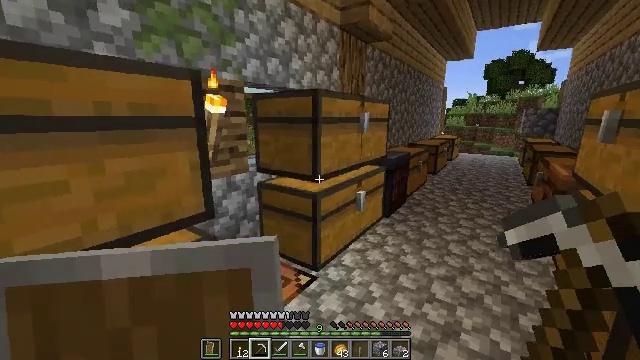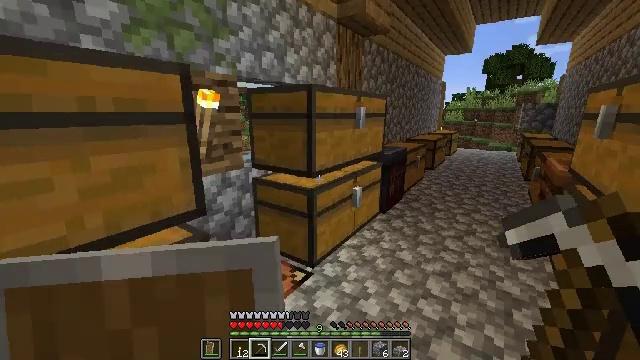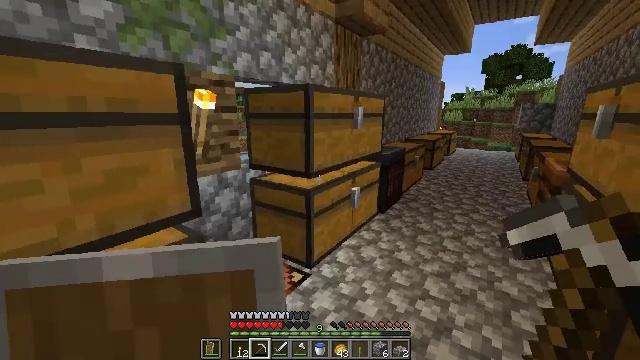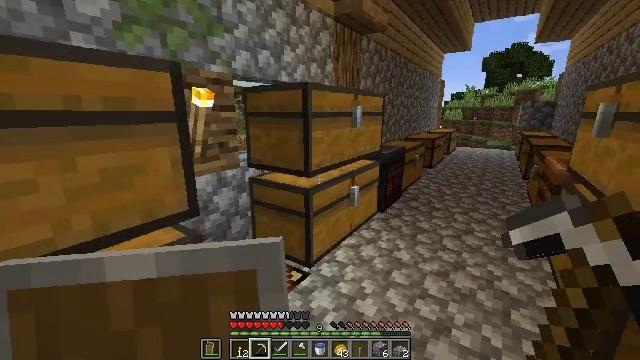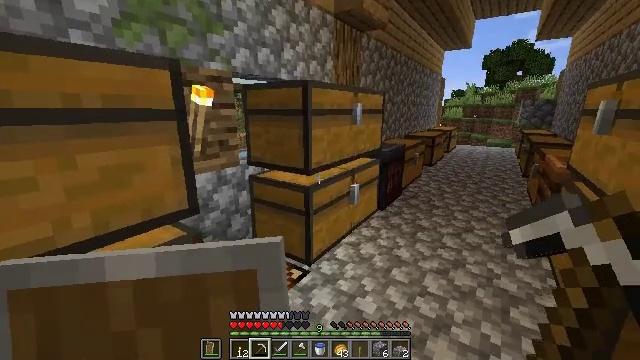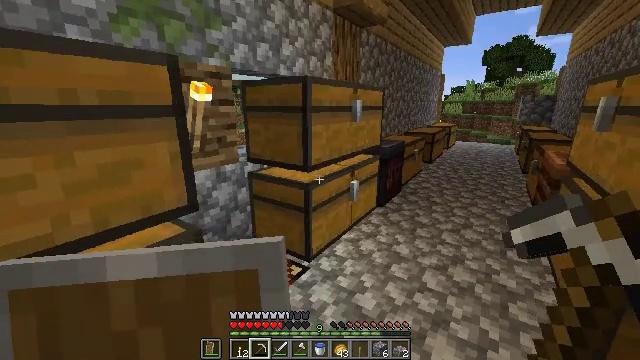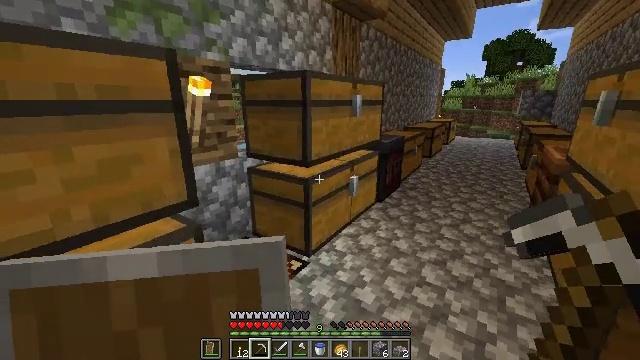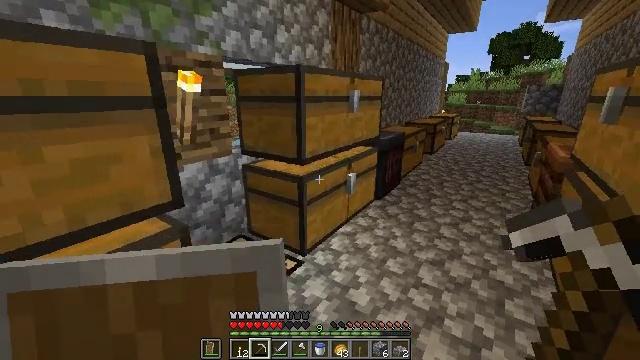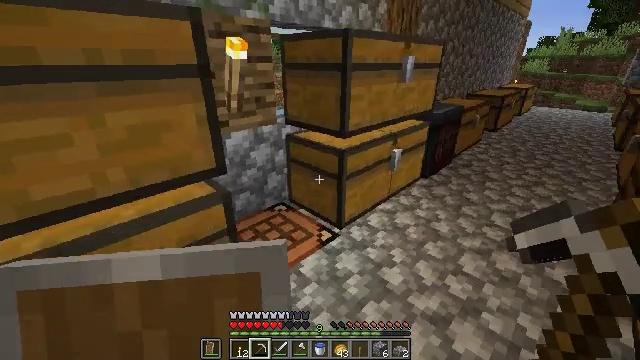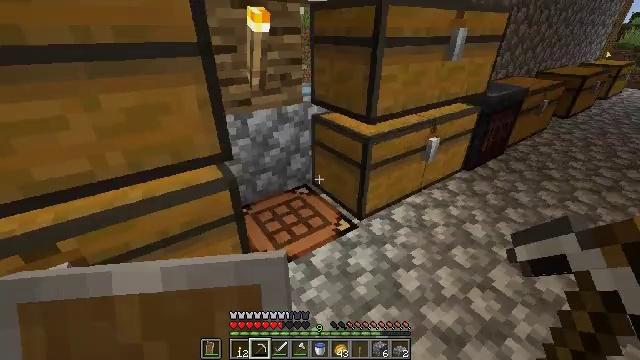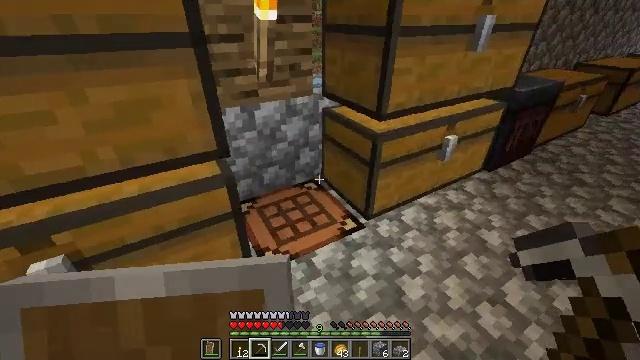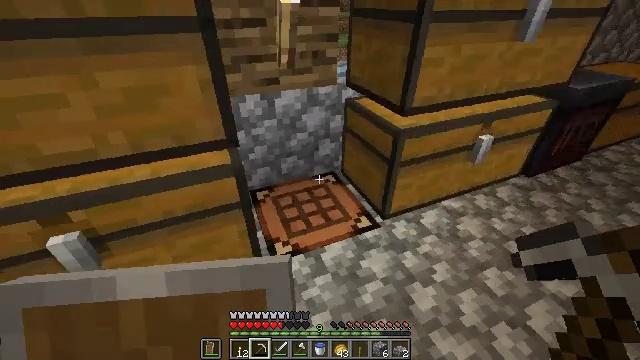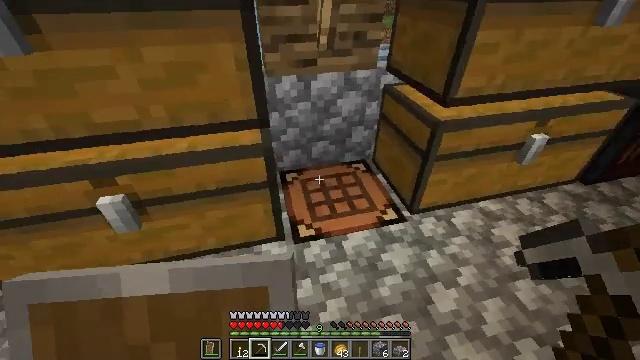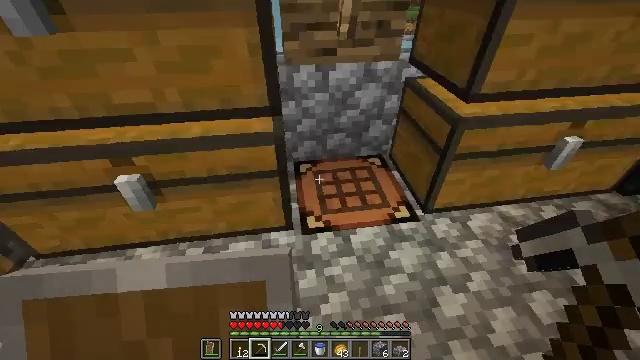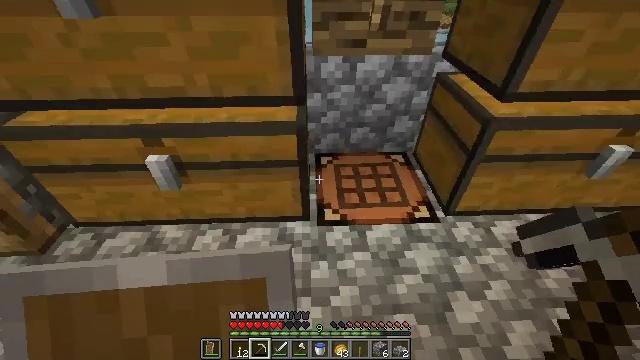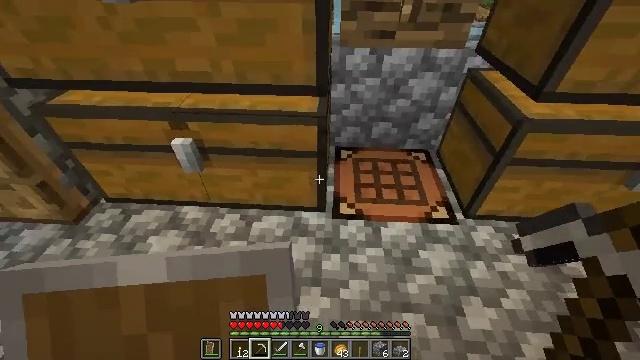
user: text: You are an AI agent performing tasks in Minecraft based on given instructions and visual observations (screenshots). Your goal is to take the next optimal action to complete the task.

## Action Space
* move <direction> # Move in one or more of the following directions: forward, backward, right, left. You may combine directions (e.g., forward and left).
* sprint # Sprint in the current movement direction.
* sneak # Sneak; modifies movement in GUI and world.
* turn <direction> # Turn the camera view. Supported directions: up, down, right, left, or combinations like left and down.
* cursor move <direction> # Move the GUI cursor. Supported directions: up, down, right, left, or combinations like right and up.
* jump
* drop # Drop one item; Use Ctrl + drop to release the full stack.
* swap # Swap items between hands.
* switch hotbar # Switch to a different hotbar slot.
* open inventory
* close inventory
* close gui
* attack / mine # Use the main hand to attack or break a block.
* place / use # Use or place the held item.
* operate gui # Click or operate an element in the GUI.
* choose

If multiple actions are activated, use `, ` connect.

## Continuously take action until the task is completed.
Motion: motion action
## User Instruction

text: Use the crafting table to craft a repeater.
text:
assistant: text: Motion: turn down
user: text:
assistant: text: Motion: no_op
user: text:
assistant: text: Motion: no_op
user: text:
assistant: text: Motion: no_op
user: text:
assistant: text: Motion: no_op
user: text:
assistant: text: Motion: turn down
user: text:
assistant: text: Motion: move forward and move right, turn down
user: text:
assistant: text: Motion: move forward and move right, turn left and down
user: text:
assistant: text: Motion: move forward and move right, turn left and down
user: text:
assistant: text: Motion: move forward and move right, turn left and down
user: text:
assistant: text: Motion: turn left and down
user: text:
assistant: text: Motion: turn left and down
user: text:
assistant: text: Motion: turn left and down
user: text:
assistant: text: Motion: turn left and down
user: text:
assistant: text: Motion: turn left and down
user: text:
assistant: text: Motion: no_op
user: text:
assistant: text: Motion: no_op
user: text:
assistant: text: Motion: no_op
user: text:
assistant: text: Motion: turn right
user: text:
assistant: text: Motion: turn right
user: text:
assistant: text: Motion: no_op
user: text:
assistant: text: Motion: turn right and up
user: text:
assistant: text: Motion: turn right and up
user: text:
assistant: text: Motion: turn right and up
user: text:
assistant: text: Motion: turn right and up
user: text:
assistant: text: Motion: turn right and up
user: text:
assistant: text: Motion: turn up
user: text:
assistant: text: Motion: no_op
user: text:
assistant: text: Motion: no_op
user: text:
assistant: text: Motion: no_op